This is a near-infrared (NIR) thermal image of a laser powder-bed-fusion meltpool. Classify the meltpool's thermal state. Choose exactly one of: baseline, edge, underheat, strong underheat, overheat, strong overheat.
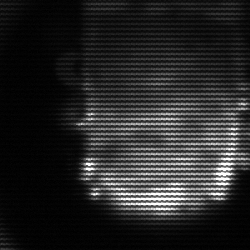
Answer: baseline